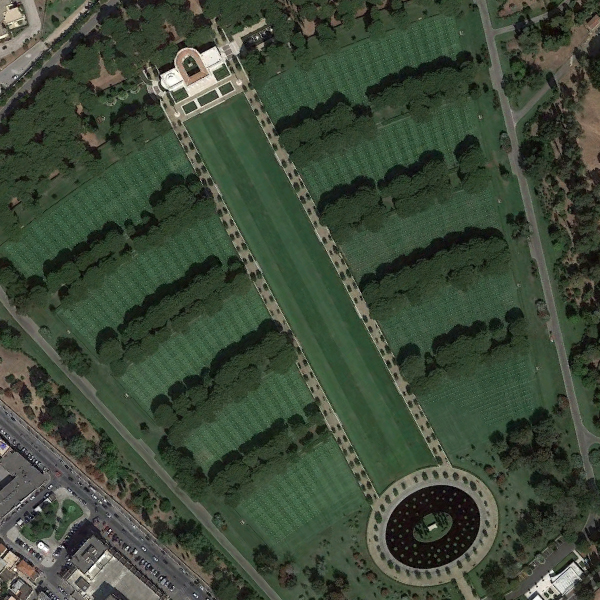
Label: Square